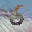
Label: 6